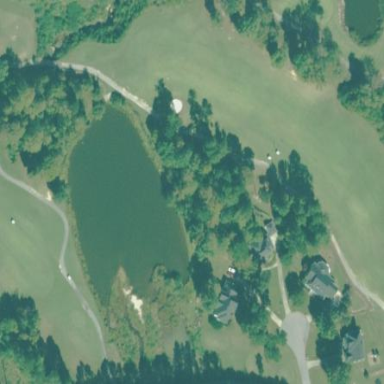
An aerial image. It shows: Water hazard on golf course. The hazard is natural water feature.